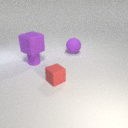
small purple rubber cylinder to the left of large purple rubber sphere